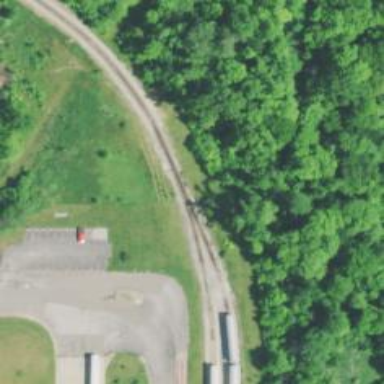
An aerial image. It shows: Railway spur service.